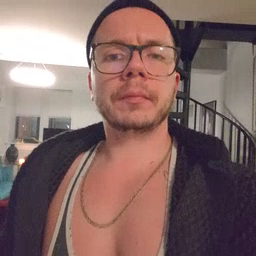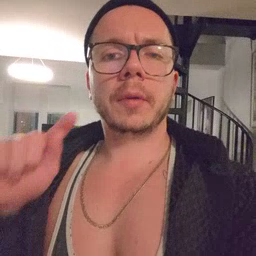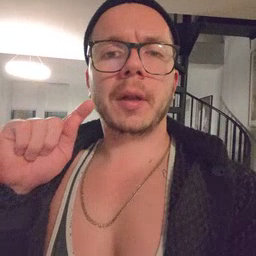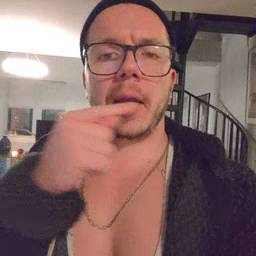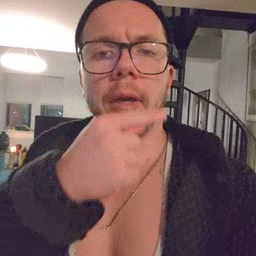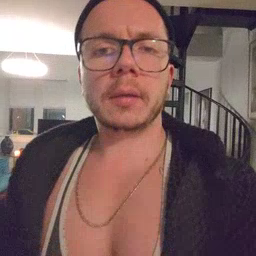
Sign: carrot